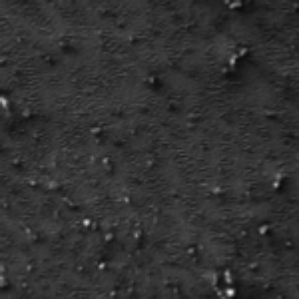
Label: frost